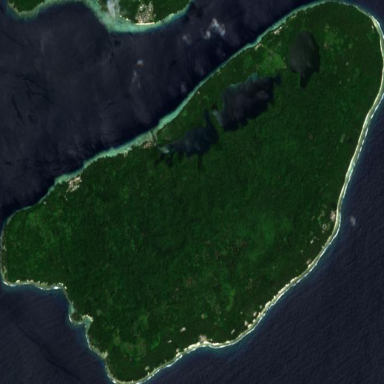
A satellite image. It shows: Island with natural coastline.